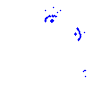
Particle: kaon